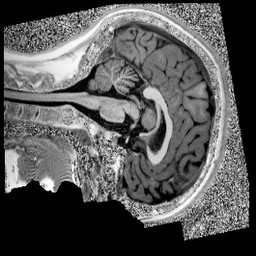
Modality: UNIT1
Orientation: sagittal
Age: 14
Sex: female
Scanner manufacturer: siemens
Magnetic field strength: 3 T
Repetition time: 4 s
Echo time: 0.00303 s